Question: Is it possible to remove the bottom line showed in the tab bar? It is grey when not selected.
And is it possible to change the yellowish color to something else?

layout xml: <URL>
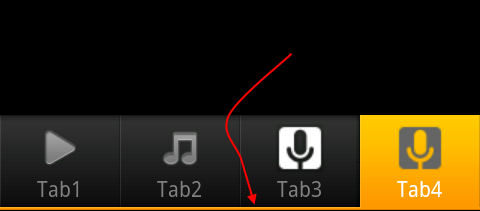
Answer: In AndroidManifest.xml:
'''
<activity android:name=".ActivityName" android:theme="@style/tabTheme"/>
'''
In values/styles.xml:
'''
<style name="tabTheme" parent="android:style/Theme">
<item name="android:tabWidgetStyle">@style/Widget.TabWidget</item>
</style>
<style name="Widget.TabWidget" parent="android:Theme">
<item name="android:tabStripEnabled">false</item>
</style>
'''